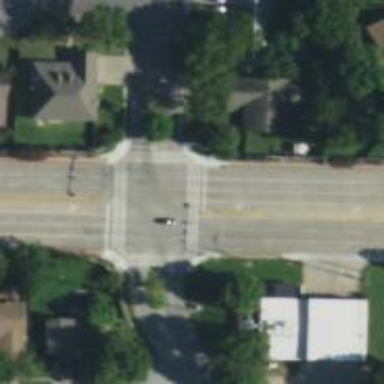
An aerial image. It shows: Crossing road.